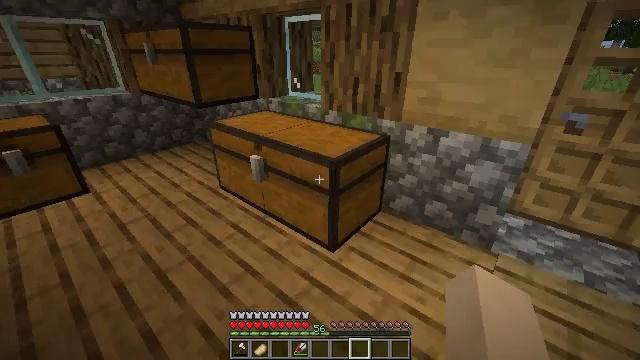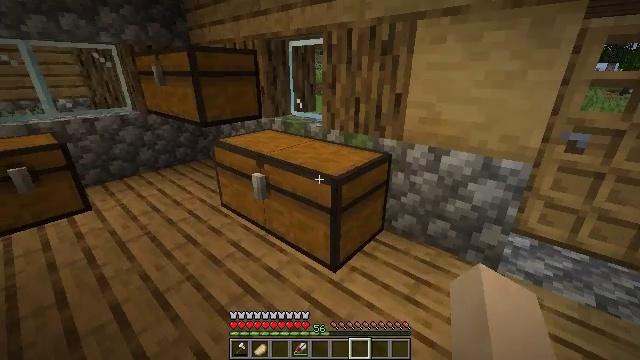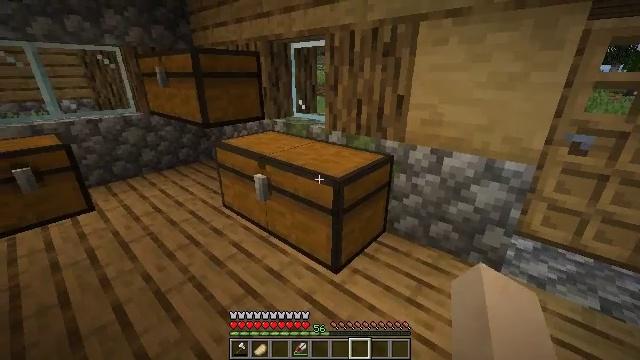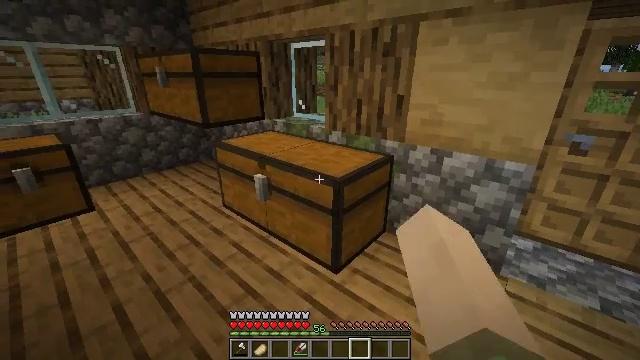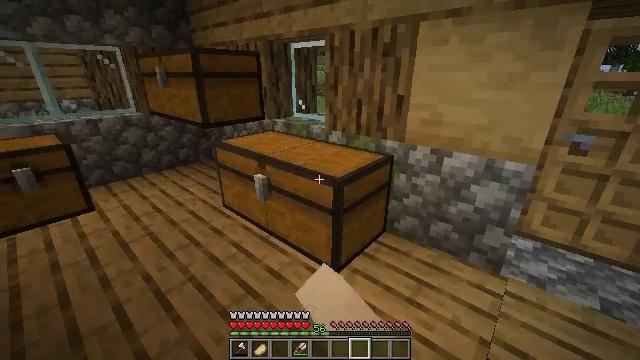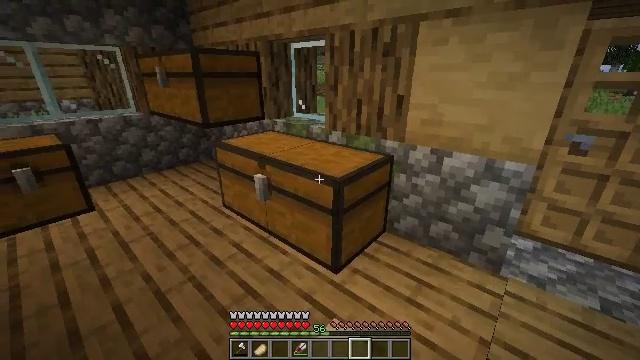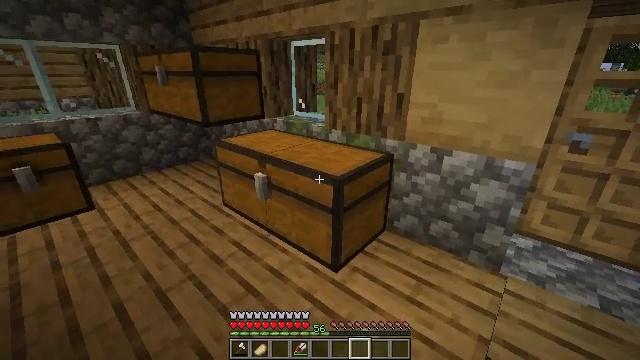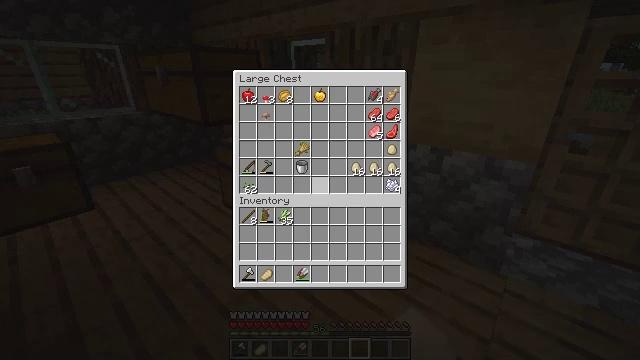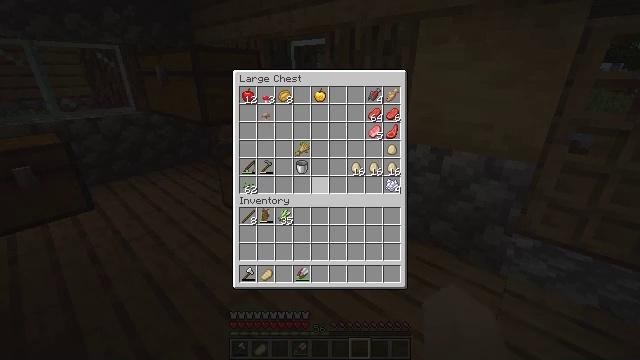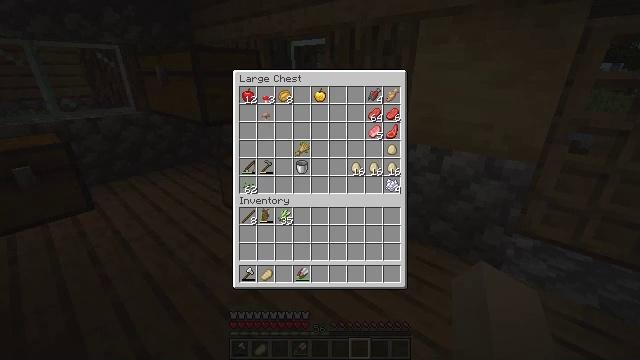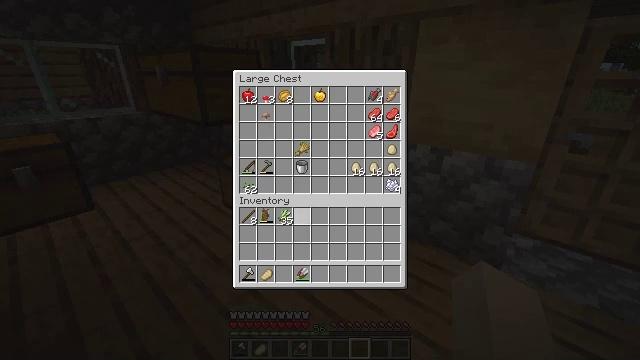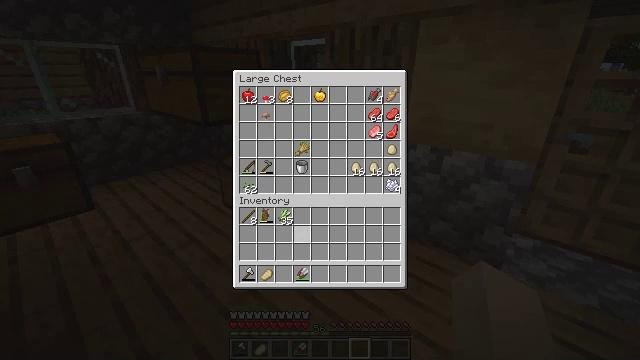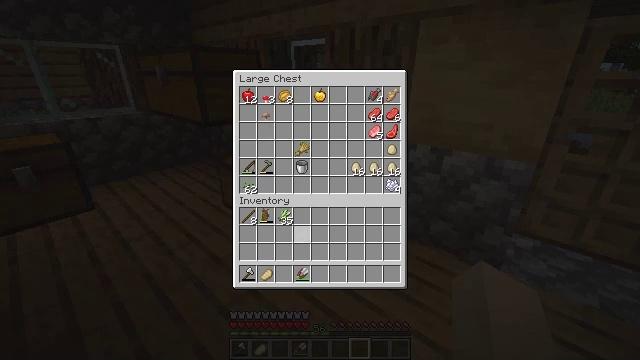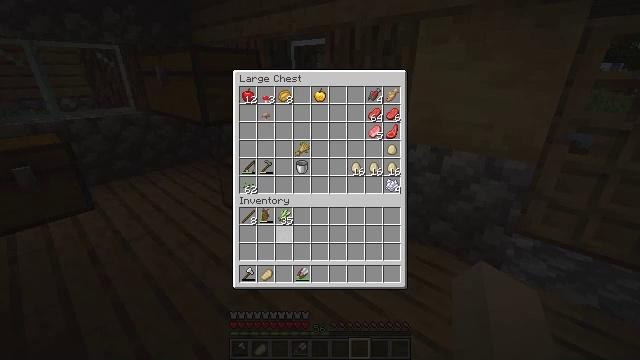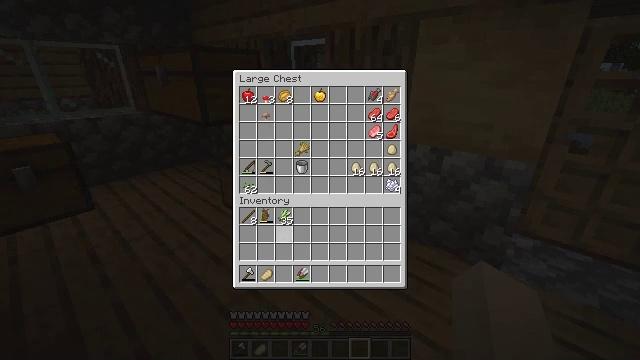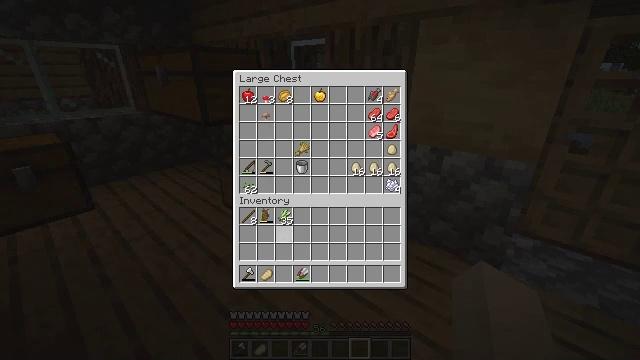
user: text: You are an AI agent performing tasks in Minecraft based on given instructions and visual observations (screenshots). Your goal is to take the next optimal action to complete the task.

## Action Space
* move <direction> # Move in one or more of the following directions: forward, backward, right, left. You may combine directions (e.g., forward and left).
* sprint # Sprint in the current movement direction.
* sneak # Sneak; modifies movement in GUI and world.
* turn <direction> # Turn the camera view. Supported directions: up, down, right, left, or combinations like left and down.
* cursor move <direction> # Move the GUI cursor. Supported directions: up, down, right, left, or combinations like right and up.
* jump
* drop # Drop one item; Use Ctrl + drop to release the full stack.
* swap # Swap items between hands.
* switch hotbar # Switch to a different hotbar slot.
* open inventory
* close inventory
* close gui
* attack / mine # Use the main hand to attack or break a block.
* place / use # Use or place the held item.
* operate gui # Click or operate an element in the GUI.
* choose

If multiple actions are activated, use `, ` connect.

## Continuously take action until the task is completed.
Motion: motion action
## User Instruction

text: Dig up clay found underwater.
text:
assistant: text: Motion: turn up
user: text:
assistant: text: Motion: use / place
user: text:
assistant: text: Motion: use / place
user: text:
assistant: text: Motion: use / place
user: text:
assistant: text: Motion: no_op
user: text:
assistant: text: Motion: no_op
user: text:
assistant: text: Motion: cursor move down
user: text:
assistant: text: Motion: no_op
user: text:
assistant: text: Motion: cursor move down
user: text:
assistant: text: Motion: cursor move left and down
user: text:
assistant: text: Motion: cursor move down
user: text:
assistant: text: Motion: no_op
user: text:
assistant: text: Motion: cursor move left
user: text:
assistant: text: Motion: no_op
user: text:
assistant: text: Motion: cursor move up
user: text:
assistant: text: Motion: no_op
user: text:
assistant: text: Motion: no_op
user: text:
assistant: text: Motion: operate gui
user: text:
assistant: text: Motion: operate gui
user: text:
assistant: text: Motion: cursor move up
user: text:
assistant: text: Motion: cursor move up
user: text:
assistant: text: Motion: no_op
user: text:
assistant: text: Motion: no_op
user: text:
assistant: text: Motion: no_op
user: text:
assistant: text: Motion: no_op
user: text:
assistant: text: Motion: no_op
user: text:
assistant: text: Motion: cursor move left
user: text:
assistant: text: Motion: no_op
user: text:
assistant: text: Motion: operate gui
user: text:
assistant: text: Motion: operate gui